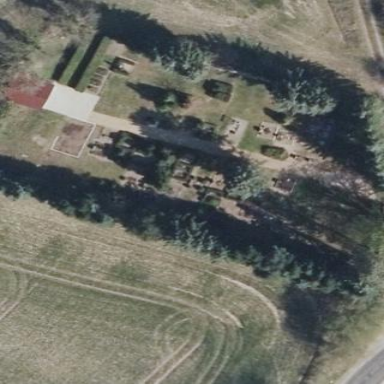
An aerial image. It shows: Cemetery.